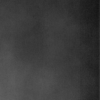
Label: dusty